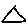
Label: triangle